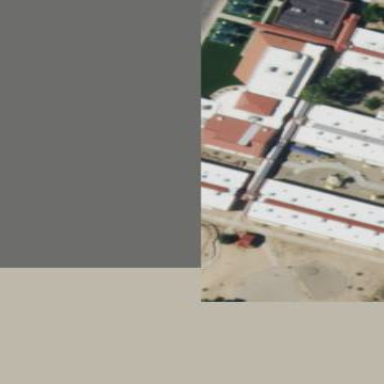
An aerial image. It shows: School building.